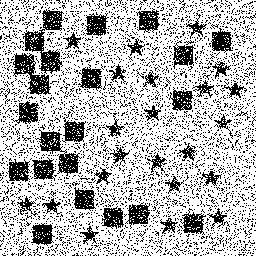
Squares: 22
Triangles: 0
Stars: 22
Total shapes: 44